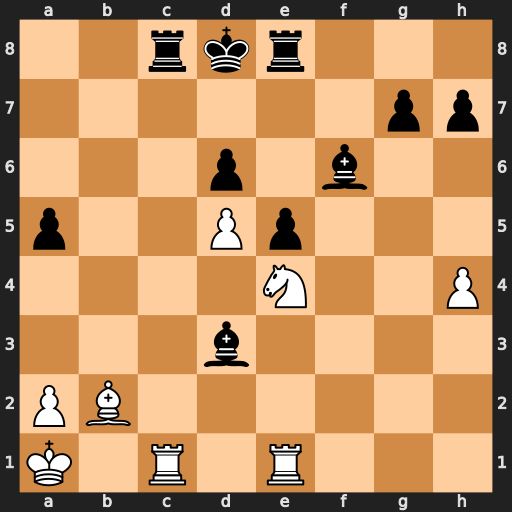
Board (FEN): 2rkr3/6pp/3p1b2/p2Pp3/4N2P/3b4/PB6/K1R1R3
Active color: w
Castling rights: -
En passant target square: -
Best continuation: Rxc8+ Kxc8 Nxd6+